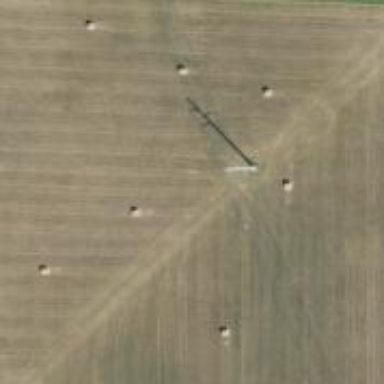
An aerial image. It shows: Power pole.